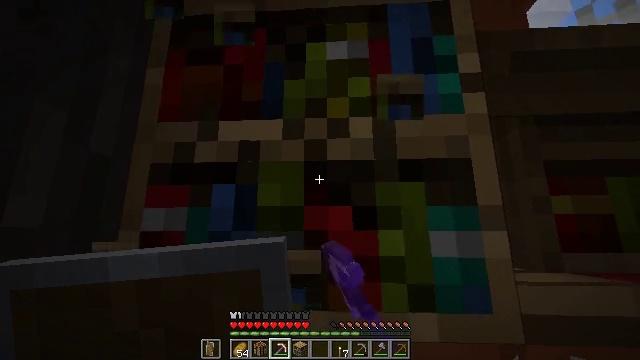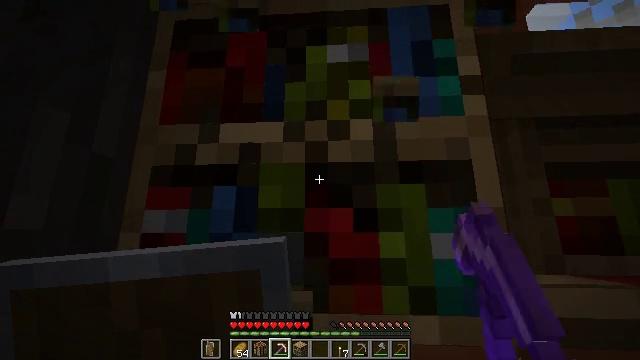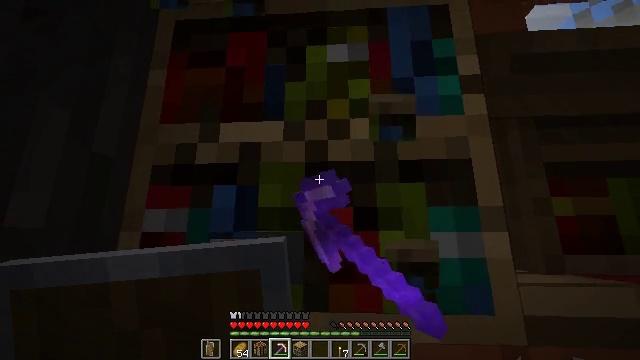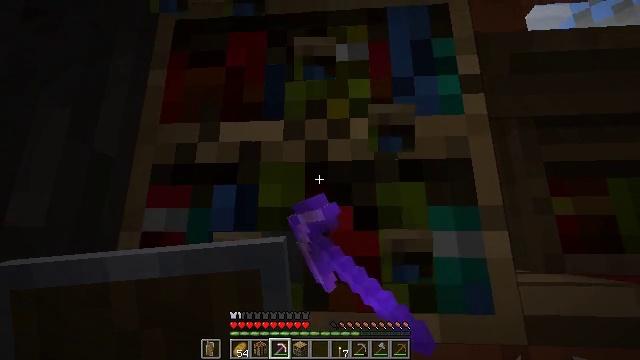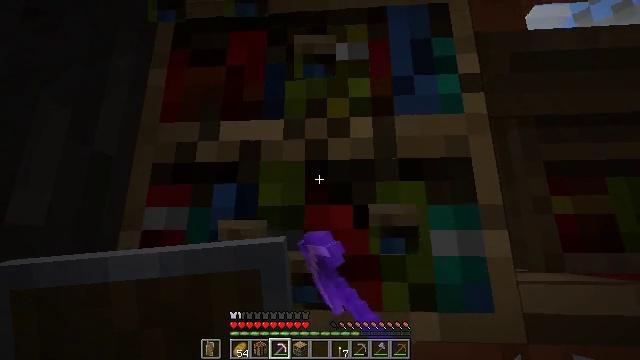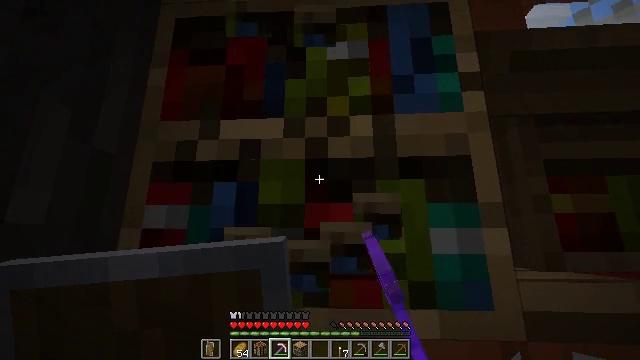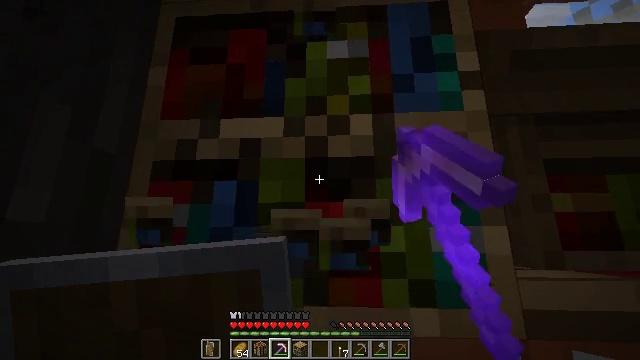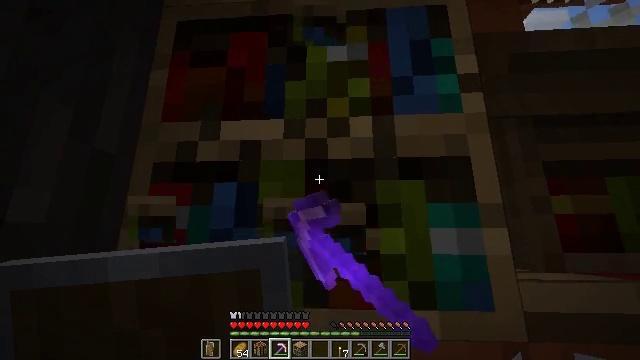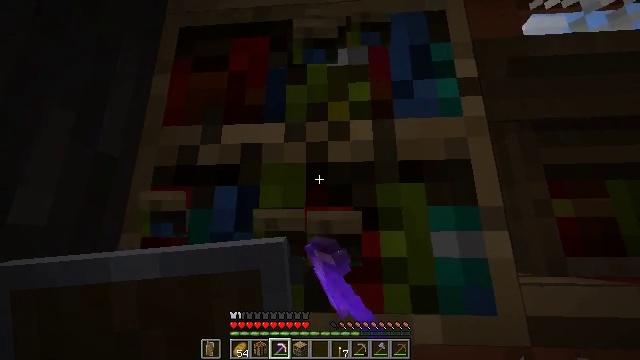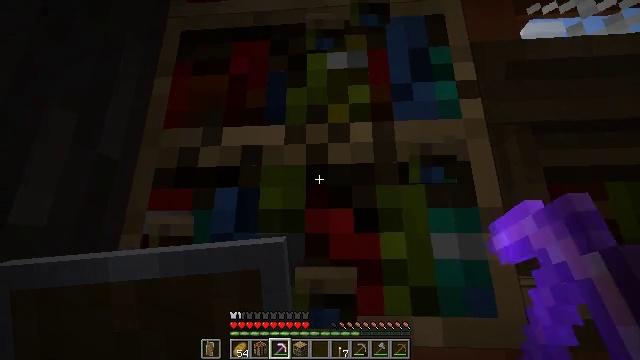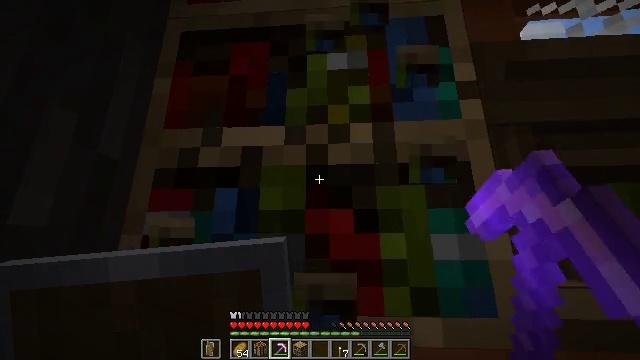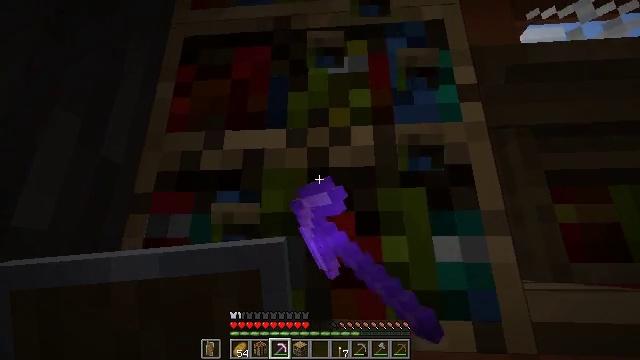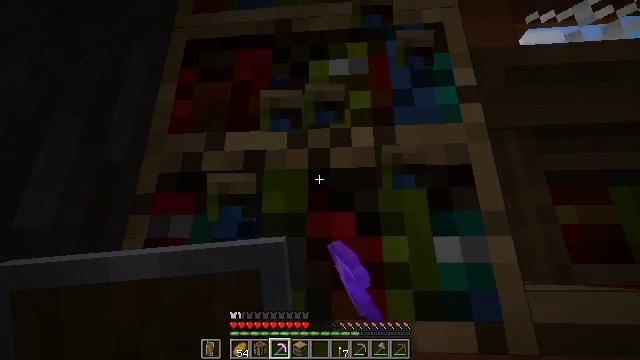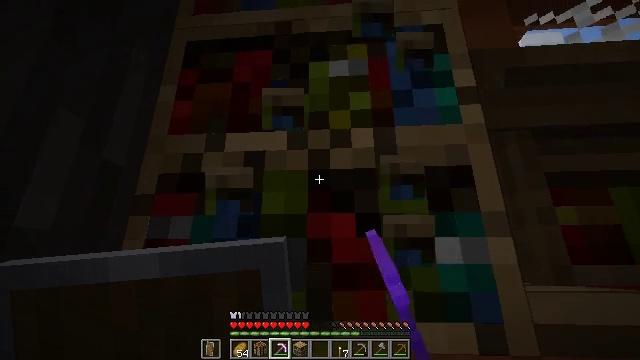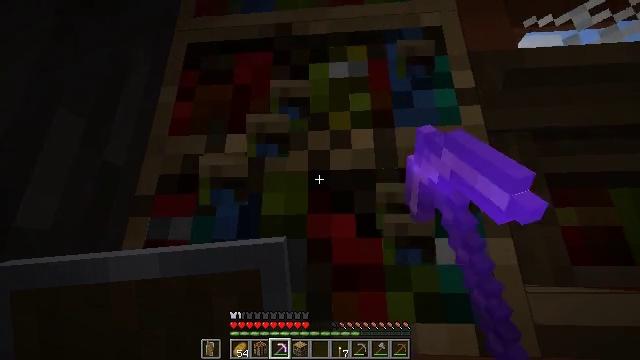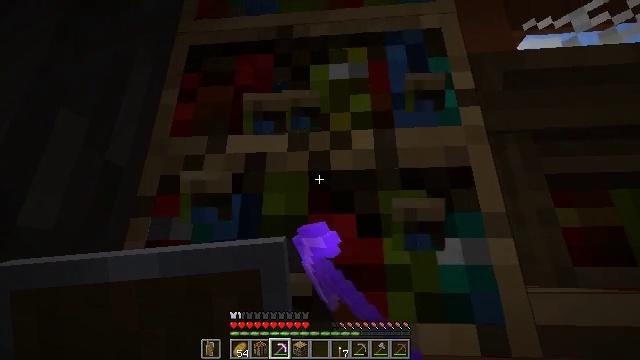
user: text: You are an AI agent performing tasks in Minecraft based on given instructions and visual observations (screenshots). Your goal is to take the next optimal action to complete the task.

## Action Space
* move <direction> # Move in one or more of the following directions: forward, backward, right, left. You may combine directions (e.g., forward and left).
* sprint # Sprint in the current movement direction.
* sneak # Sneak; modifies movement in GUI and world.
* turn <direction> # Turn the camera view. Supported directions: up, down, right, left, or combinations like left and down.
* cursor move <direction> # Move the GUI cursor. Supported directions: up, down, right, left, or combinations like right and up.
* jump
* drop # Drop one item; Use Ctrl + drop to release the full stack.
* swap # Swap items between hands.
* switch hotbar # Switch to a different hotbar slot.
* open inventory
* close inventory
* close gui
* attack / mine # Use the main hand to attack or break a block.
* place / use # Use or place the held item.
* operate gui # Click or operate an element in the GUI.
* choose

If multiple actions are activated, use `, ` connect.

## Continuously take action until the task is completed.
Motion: motion action
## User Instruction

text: Reclaim bookshelf materials.
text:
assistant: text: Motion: attack / mine, jump
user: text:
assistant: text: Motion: attack / mine, jump
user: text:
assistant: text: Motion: attack / mine, jump
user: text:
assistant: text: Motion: attack / mine, jump
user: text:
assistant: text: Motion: attack / mine, jump
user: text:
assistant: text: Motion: attack / mine, jump
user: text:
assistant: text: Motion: attack / mine, jump
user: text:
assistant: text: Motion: turn up, attack / mine, jump
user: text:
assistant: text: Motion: attack / mine, jump
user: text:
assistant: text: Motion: attack / mine, jump
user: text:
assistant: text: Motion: attack / mine, jump
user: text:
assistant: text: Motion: attack / mine, jump
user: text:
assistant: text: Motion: attack / mine, jump
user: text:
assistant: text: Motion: attack / mine, jump
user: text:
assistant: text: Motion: attack / mine, jump
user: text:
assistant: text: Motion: attack / mine, jump
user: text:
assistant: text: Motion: attack / mine, jump
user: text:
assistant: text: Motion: attack / mine, jump
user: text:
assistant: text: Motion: attack / mine, jump
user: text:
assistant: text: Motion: attack / mine, jump
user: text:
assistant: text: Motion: attack / mine, jump
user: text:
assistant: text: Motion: attack / mine, jump
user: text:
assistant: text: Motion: attack / mine, jump
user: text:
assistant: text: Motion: attack / mine, jump
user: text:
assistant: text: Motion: attack / mine, jump
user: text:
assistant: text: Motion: attack / mine, jump
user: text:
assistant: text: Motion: attack / mine, jump
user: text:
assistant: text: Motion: attack / mine, jump
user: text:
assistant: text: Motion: attack / mine, jump
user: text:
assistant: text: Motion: attack / mine, jump